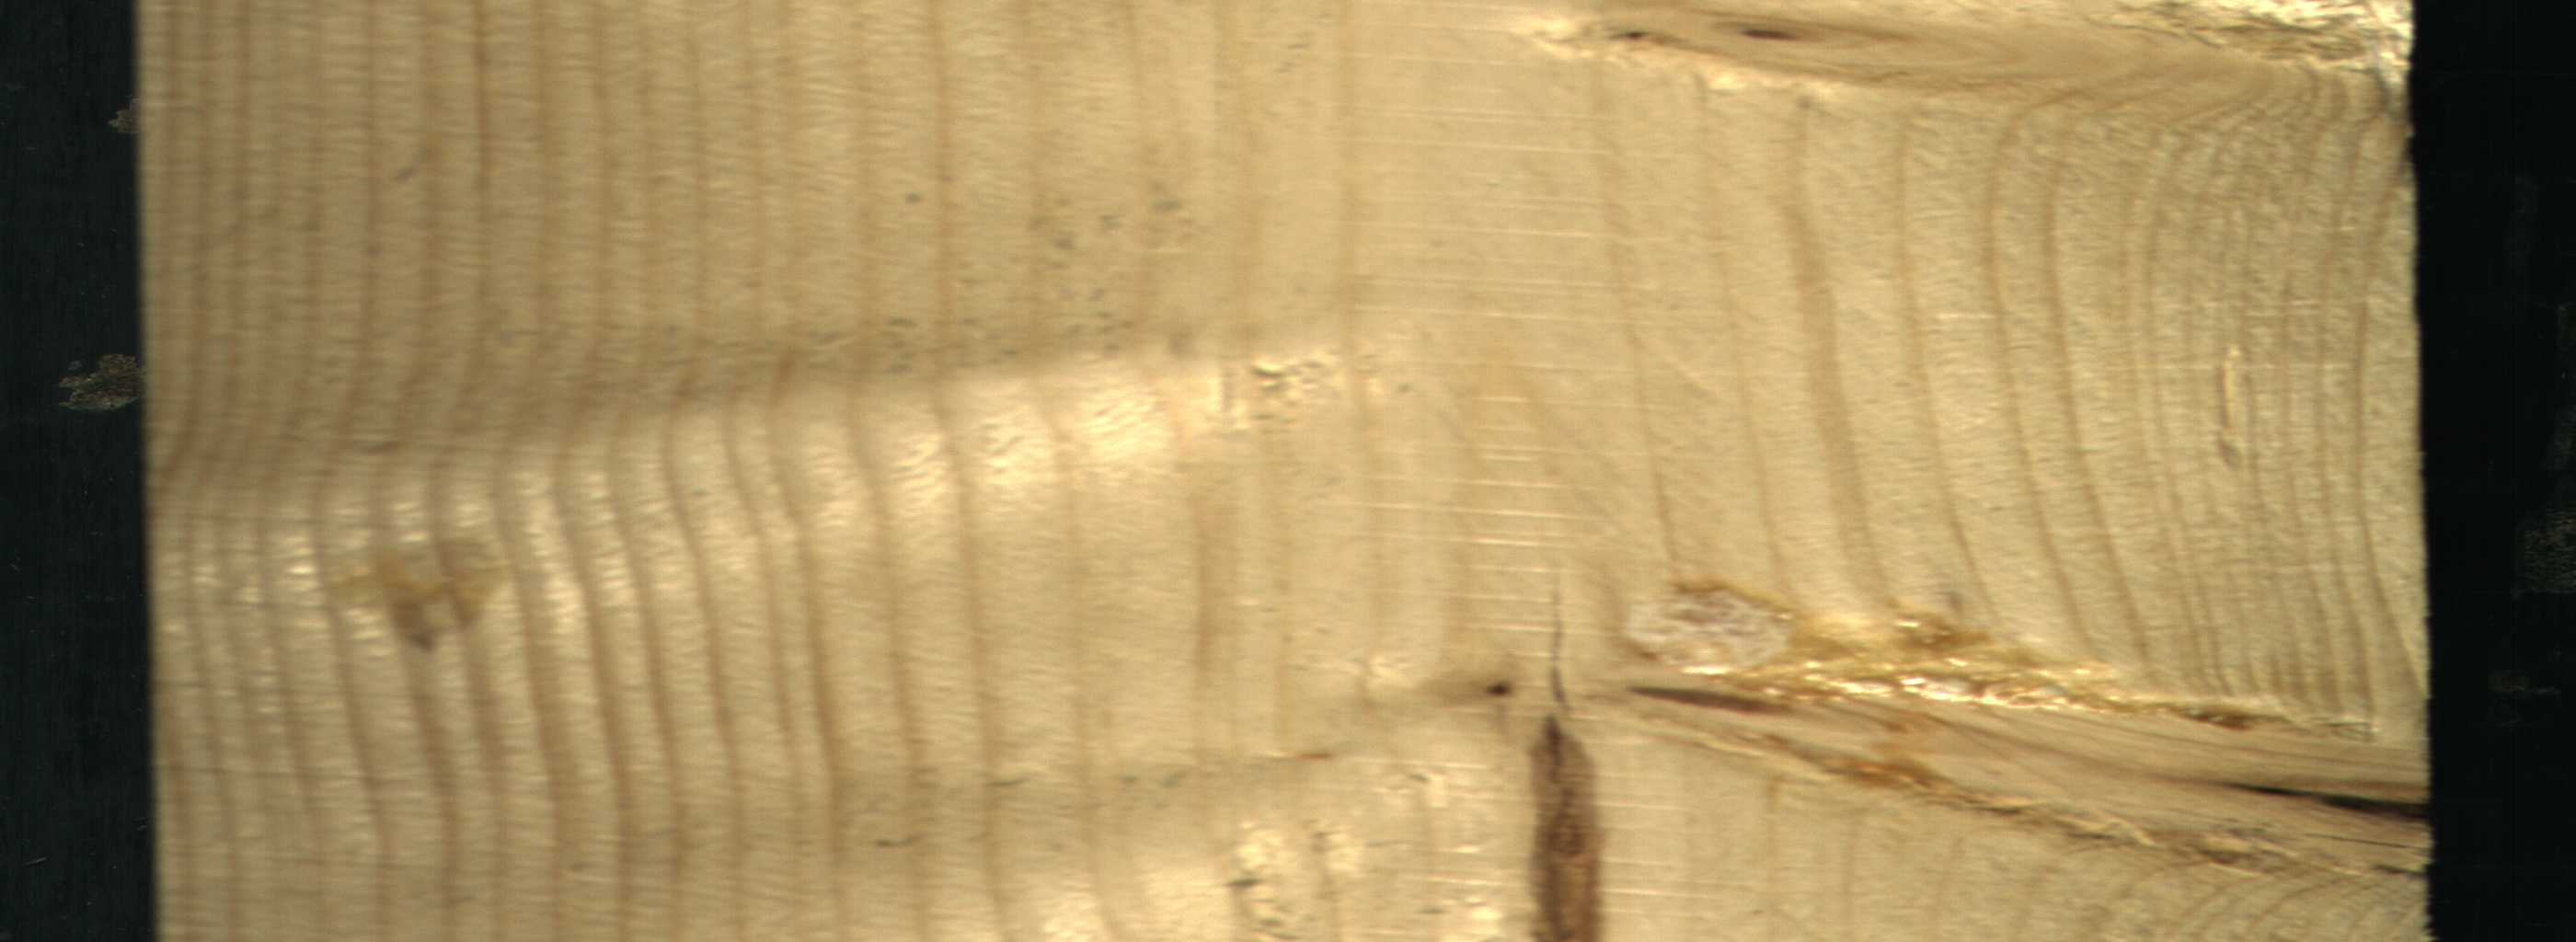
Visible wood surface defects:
resin
resin
resin
knot_with_crack
Live_Knot